Aerial crown-view tile of a tropical tree (Barro Colorado Island, Panama), acquired 20250414:
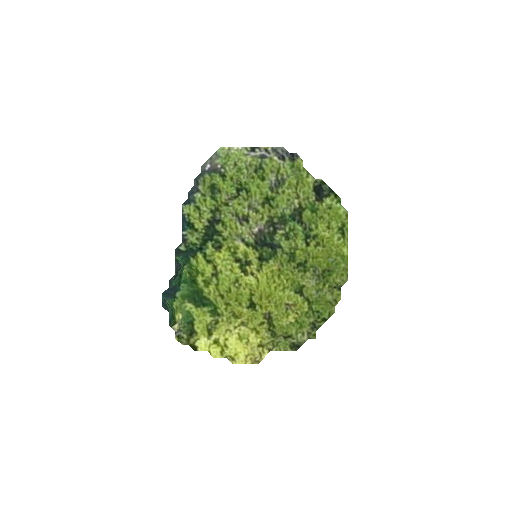
Species: Cassipourea elliptica
GBIF accepted scientific name: Cassipourea elliptica
Crown area: 45.213 m²